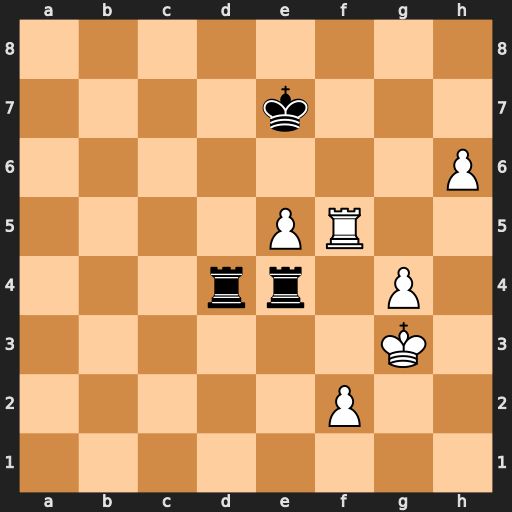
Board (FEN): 8/4k3/7P/4PR2/3rr1P1/6K1/5P2/8
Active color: w
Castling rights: -
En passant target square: -
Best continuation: f4 Rd3+ Kh4